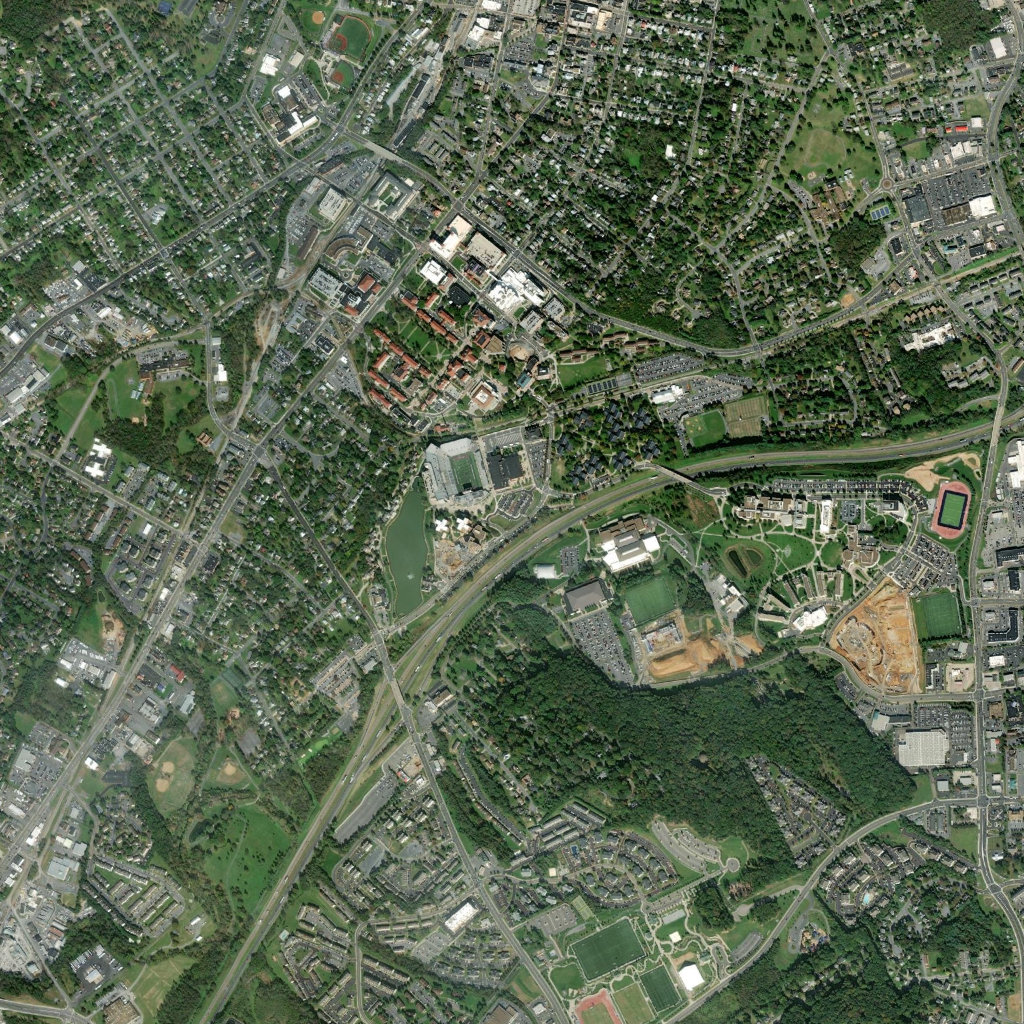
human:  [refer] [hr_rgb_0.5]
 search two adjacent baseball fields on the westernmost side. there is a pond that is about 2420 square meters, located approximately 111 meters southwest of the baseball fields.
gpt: <box>[[14, 72, 19, 79, 0]]</box>